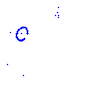
Particle: proton